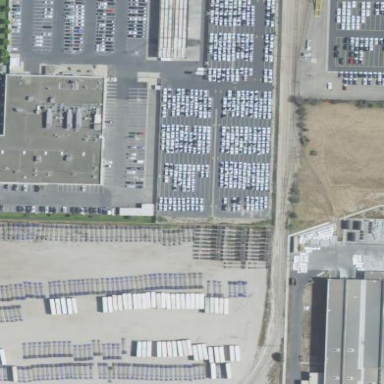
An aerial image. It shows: Parking area.